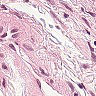
Metastatic tissue present: no